Question: I am facing a problem with my backbone view. I am trying to render an array of day objects and each day object contains another array of time objects. I get the collection from my API just fine, but once its rendered it shows this:

Which is basically the last item of my collection as I can see from my console. The API call actually returns valid output.
This is what my template looks like:
'''
<table id="stbl" class="table table-striped table-bordered">
<% _.each(slots, function(slot) { %>
<tr>
<td>
<strong> <%- slot.startDate %> </strong>
</td>
<% _.each(slot.timeSlots, function(t) { %>
<td>
<button id="le-time" class="btn btn-primary"><%- t %></button>
</td>
<% }); %>
</tr>
<% }); %>
</table>
'''
And this is my collection:
'''
kronos.Slots = Backbone.Collection.extend({
model: kronos.Slot,
url: '/api/freeslots'
});
'''
And this is what my view looks like:
'''
kronos.TableView = Backbone.View.extend({
initialize: function () {
var self = this;
this.collection.fetch({
success: function (collection, response) {
_.each(response, function (i) {
console.log(i);
});
self.render();
},
data: $.param({ orgID: 4 })
});
this.collection.on('reset', this.render, this);
},
template: _.template($('#slotsTable').html()),
render: function () {
$('#slotsContainer').html(this.template({
slots: this.collection.toJSON()
}));
}
});
'''
JSON data returned by the fetch call
'''
[
{"id":0, "startDate":"04/11/2013", "serviceID":241, "providerID":223, "timeSlots": ["09:00","10:00","11:00","12:00","13:00","14:00","15:00","16:00"]},
{"id":0, "startDate":"05/11/2013", "serviceID":241, "providerID":223, "timeSlots": ["09:00","10:00","11:00","12:00","13:00","14:00","15:00","16:00"]}
]
'''
Can you please help me understand what am I doing wrong here?
Thanks
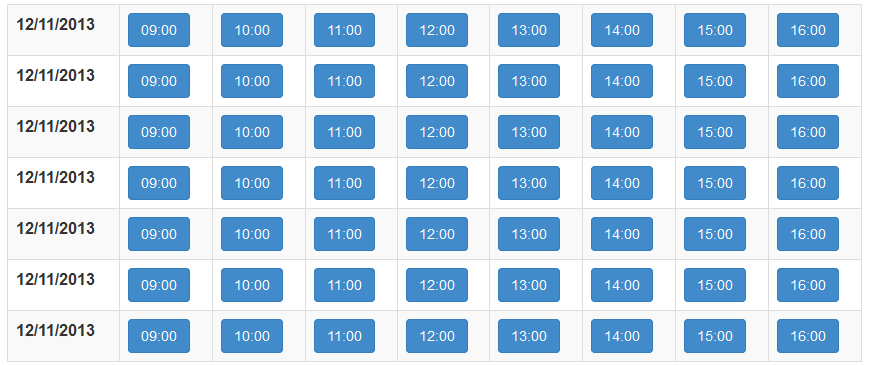
Answer: When fetching data in a collection, Backbone will perform a <URL> with the data:
> collection.set(models, [options])
The set method performs a "smart" update of the collection with the passed list of models. If a
model in the list isn't yet in the collection it will be added; if the
model is already in the collection its attributes will be merged; and
if the collection contains any models that aren't present in the list,
they'll be removed.
All your models have the same id, 0, which seems to hopelessly confuse Backbone : see this demo <URL>
To solve your quandary, you can either:
- remove the 'id' attribute from the server response or assign unique values, <URL> '''
kronos.Slot = Backbone.Model.extend({
idAttribute: 'whatever'
});
'''
- parse the data returned to omit the 'id' attribute : <URL>'''
kronos.Slot = Backbone.Model.extend({
parse: function(data) {
return _.omit(data, 'id');
}
});
'''